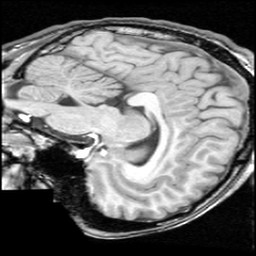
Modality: T1w
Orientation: sagittal
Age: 15
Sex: male
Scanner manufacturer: ge
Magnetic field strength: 1.5 T
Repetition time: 0.03333 s
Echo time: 0.008 s